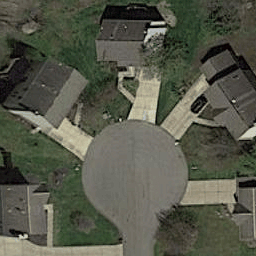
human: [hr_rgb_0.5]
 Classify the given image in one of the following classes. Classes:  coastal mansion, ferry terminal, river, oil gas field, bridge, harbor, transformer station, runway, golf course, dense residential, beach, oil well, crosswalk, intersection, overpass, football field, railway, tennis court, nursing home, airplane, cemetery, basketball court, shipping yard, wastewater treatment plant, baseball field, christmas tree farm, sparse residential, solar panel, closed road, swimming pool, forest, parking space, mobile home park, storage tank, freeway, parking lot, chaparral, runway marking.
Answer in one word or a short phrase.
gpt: closed road